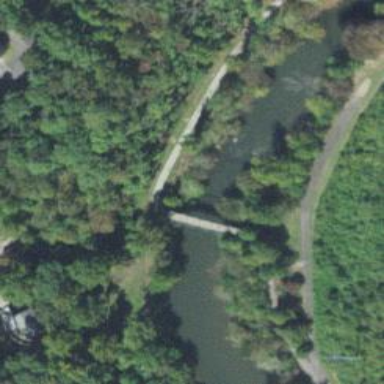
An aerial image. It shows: Asphalt cycleway on truss bridge.